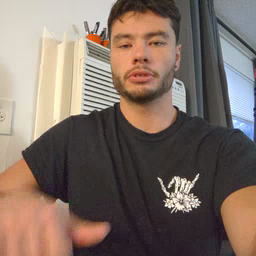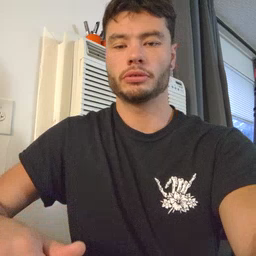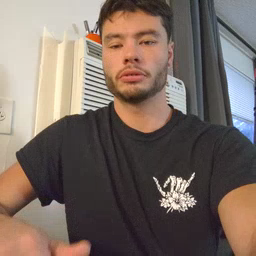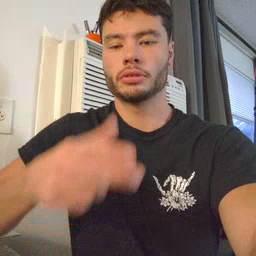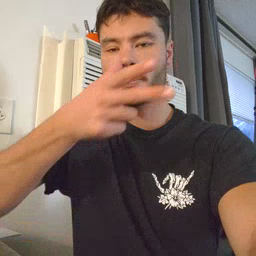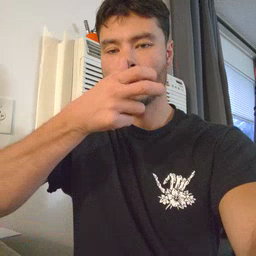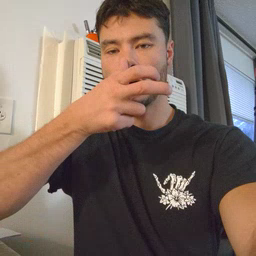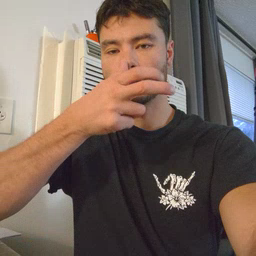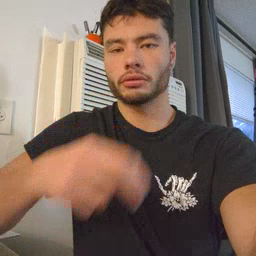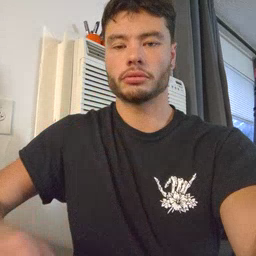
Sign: bug